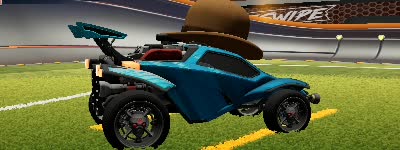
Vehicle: octane